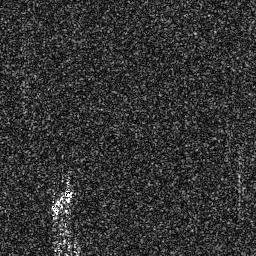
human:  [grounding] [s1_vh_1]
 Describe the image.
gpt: In the satellite image, there is  <ref>1 medium ship </ref> <box>[[18, 72, 28, 83, 0]]</box> located at bottom left.